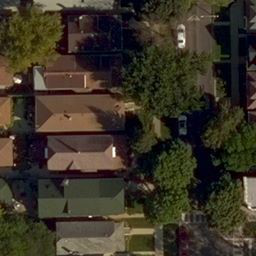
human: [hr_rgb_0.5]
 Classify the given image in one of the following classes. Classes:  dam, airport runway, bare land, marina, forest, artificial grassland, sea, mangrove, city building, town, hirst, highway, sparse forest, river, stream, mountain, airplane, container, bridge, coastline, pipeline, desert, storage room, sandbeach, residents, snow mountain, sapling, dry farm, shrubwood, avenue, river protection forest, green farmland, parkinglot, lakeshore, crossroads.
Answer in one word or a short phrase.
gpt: residents